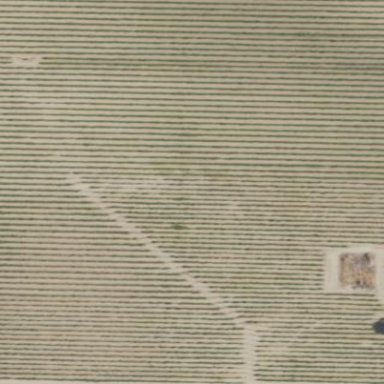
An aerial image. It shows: Vineyard.